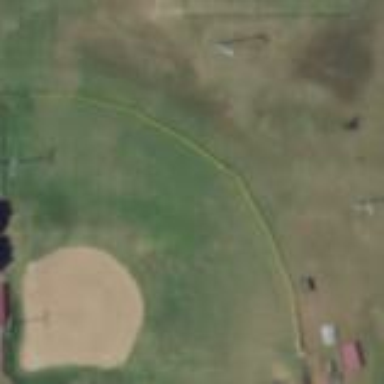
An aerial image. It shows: Baseball pitch for leisure land activities.